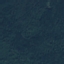
Label: Forest